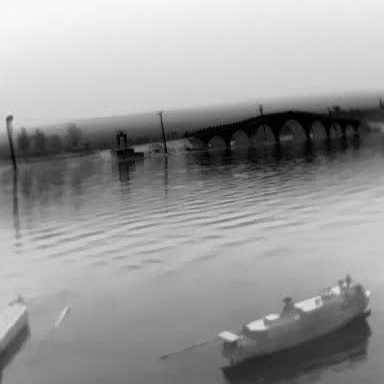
There are two objects shown in the infrared image, including a container_ship, and a liner.